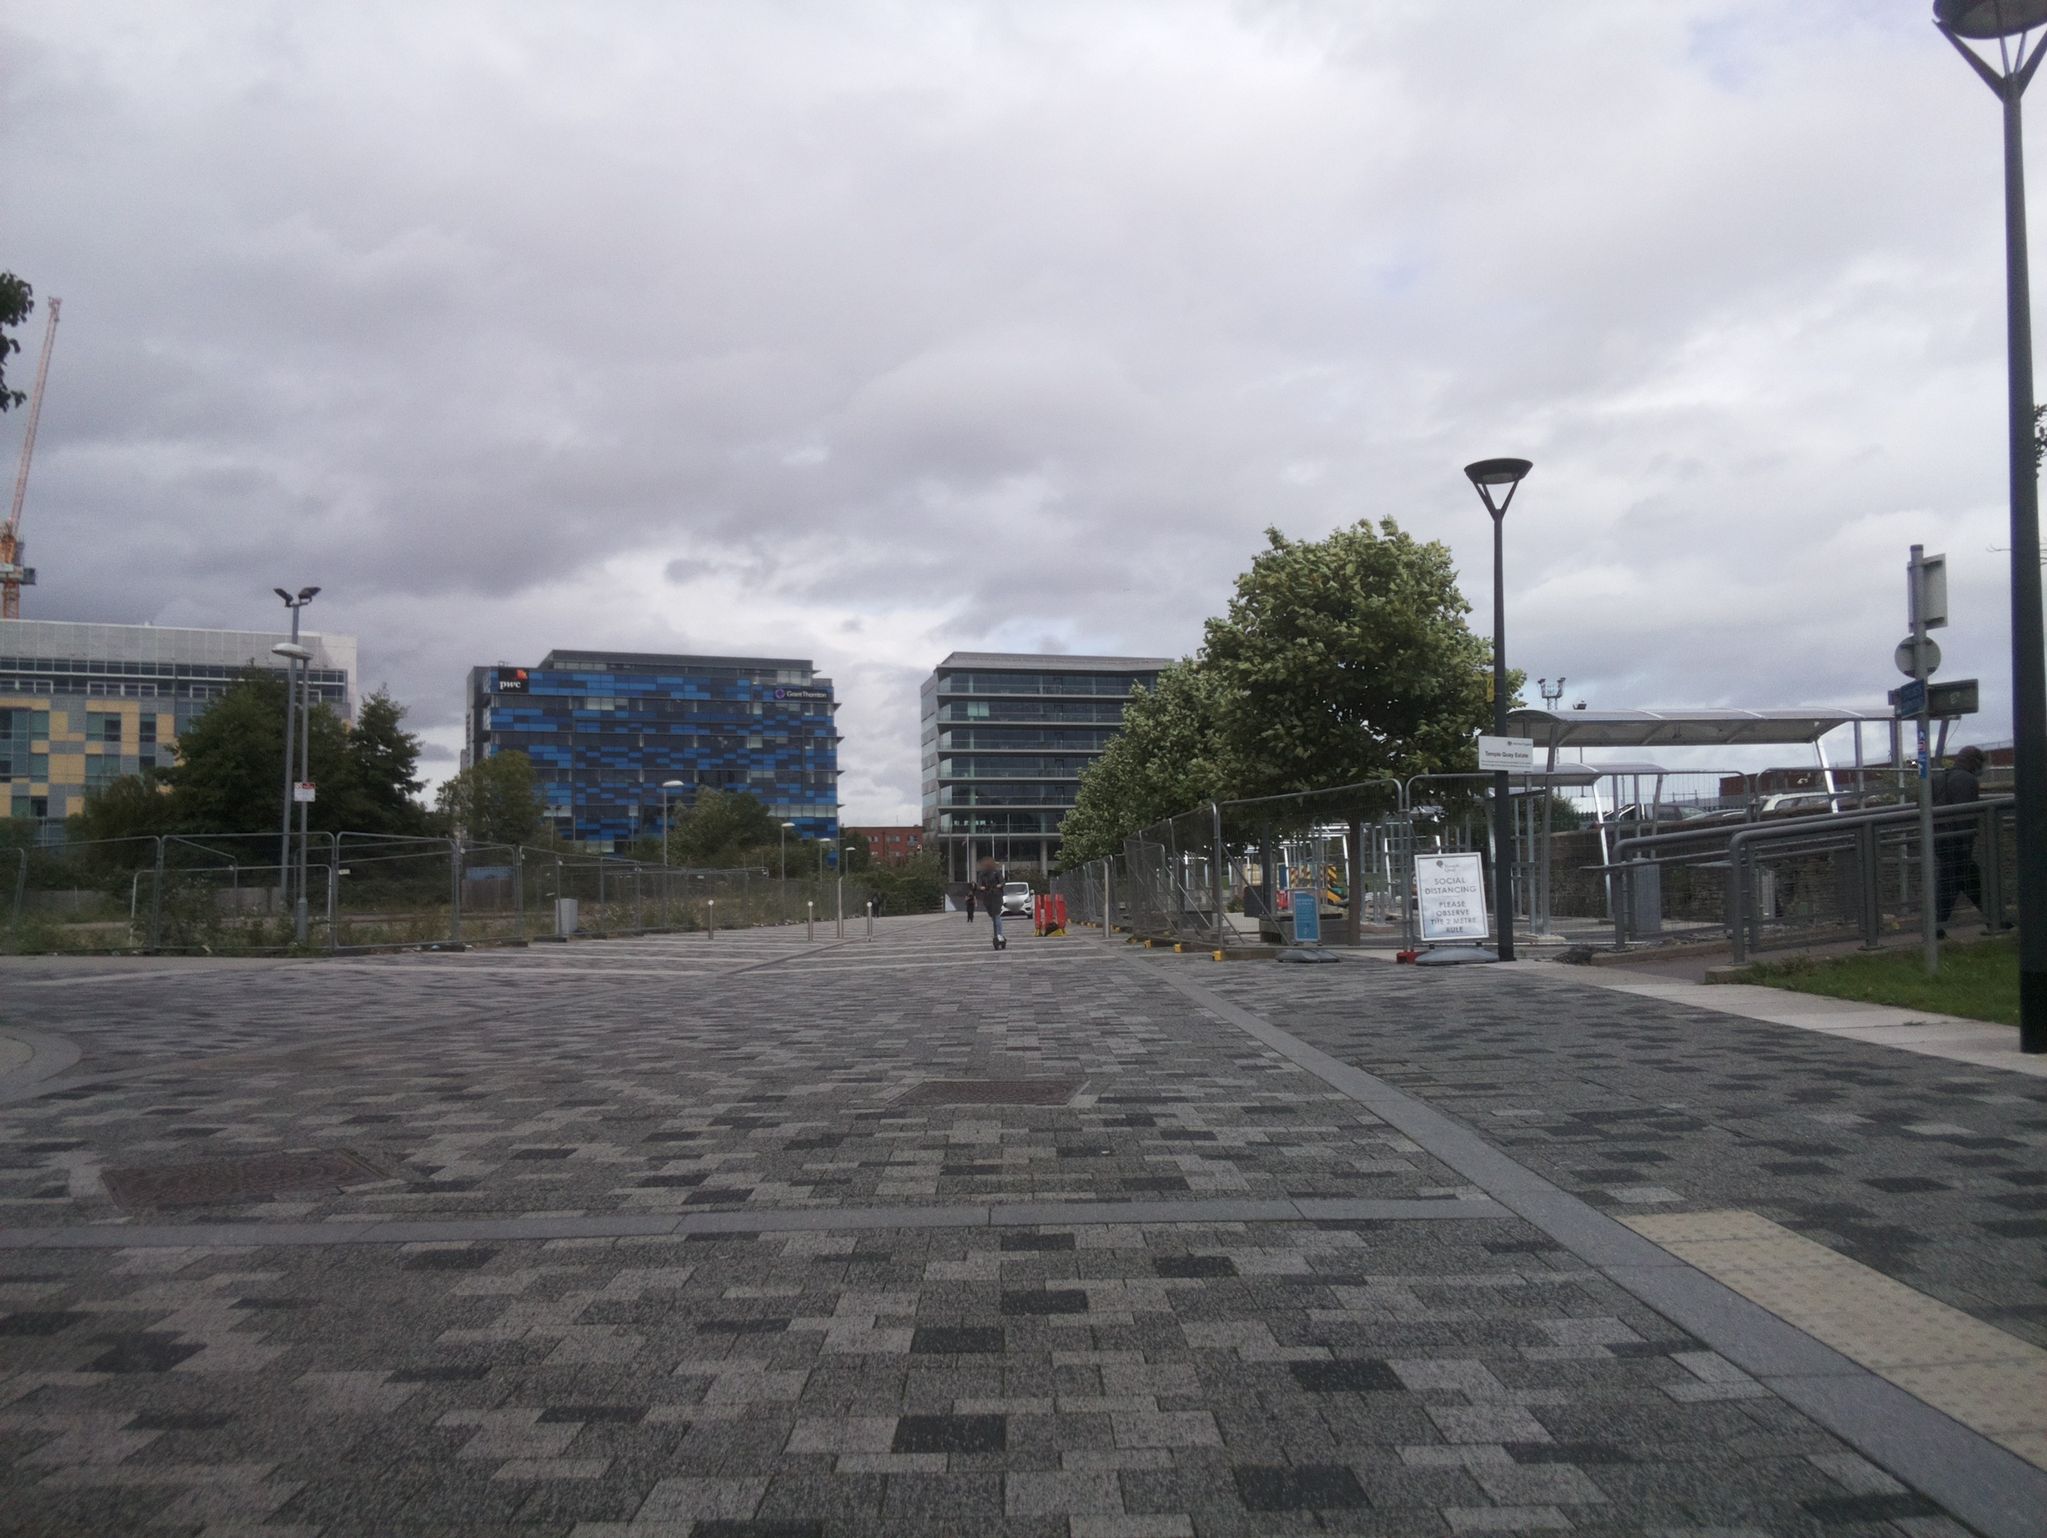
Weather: cloudy
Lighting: day
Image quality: good
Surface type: walking surface
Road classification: unclassified, living_street
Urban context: urban centre
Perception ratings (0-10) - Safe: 5.3, Lively: 4.53, Beautiful: 5.61, Boring: 4.52, Depressing: 8.67, Wealthy: 3.67